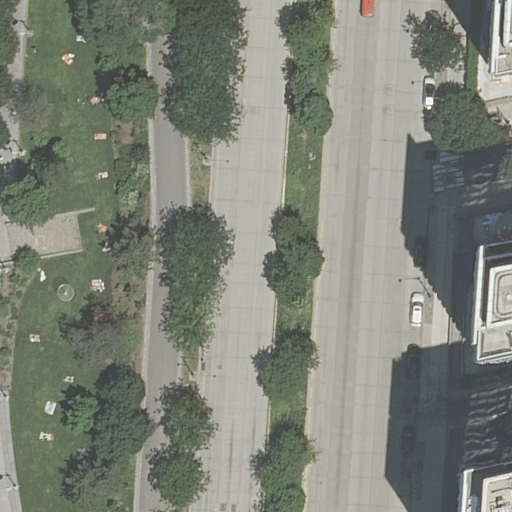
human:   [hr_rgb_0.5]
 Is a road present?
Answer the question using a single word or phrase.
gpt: yes

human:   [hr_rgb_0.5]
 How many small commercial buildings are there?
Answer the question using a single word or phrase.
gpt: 0

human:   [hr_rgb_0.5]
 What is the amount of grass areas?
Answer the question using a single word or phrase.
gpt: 2

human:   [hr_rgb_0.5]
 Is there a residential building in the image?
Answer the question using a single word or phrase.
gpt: yes

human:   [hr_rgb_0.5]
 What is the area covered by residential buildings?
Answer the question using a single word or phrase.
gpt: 300m2

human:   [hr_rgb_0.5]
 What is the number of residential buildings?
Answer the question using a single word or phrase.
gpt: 3

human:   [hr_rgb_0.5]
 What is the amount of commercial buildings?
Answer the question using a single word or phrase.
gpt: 0

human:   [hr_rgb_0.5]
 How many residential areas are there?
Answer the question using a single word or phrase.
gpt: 1

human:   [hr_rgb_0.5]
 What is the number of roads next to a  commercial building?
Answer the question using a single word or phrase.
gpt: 0

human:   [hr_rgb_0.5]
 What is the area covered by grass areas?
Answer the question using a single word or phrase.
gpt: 1097m2

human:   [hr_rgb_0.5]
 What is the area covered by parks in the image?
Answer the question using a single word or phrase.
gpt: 2454m2

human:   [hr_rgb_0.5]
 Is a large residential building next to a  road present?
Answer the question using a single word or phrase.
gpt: no

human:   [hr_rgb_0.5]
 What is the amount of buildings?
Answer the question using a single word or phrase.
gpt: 3

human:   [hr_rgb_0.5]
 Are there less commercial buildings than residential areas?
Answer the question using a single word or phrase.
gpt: yes

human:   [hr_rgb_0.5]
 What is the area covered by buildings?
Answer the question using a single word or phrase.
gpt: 300m2

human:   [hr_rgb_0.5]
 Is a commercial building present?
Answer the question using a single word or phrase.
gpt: no

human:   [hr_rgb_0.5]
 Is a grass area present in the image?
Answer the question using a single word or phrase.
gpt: yes

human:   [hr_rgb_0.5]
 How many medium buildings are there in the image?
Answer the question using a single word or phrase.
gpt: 1

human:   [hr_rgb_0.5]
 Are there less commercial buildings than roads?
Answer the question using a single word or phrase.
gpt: yes

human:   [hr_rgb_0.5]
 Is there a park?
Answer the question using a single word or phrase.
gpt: yes

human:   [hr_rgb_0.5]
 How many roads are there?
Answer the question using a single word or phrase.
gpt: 9

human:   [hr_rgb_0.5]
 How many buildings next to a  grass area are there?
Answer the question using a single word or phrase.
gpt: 3

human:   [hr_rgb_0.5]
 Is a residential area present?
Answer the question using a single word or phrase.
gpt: yes

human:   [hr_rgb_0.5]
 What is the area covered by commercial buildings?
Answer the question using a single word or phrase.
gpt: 0m2

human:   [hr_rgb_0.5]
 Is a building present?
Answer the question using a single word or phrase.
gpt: yes

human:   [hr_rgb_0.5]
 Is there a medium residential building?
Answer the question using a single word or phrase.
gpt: yes

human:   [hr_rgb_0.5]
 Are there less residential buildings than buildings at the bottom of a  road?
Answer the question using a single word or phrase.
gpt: no

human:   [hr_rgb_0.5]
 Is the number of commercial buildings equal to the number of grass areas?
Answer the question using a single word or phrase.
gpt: no

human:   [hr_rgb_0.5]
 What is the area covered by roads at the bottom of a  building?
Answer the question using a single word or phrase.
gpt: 0m2

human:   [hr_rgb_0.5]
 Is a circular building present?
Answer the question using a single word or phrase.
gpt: no

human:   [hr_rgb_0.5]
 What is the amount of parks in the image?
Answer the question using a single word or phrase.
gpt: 1

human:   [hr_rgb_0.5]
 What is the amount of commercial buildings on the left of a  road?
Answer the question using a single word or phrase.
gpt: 0

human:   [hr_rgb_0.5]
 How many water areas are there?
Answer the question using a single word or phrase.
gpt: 0

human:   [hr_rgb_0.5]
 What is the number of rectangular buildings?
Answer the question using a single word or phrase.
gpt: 3

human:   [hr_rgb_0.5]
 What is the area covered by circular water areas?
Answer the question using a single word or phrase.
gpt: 0m2

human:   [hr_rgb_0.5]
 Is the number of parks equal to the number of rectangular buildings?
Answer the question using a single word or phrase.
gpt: no

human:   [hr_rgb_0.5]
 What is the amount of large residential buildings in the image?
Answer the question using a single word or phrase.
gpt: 0

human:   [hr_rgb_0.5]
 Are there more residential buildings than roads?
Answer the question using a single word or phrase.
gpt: no

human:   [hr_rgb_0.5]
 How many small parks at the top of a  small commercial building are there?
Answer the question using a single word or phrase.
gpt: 0

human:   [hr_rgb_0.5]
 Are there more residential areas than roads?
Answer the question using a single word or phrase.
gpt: no

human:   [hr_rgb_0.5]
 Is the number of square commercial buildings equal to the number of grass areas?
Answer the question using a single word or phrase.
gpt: no

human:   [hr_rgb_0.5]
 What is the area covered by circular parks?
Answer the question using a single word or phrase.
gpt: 0m2

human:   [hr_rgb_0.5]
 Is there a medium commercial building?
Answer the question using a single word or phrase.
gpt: no

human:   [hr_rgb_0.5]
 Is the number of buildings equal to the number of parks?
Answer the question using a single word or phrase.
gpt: no

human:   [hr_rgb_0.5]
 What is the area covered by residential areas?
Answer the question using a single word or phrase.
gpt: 1382m2

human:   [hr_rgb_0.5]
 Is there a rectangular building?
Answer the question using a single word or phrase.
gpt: yes

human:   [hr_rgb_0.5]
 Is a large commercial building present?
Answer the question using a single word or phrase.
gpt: no

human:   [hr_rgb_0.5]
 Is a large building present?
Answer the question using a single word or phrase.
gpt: no

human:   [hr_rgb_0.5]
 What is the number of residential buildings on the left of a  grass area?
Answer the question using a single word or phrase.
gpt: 0

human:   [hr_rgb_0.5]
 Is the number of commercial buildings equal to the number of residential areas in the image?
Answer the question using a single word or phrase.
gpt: no

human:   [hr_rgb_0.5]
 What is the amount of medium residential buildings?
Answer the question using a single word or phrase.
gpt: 1

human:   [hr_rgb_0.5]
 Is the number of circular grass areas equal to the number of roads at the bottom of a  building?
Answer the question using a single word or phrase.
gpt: no

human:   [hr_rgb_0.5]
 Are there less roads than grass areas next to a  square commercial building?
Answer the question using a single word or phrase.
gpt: no

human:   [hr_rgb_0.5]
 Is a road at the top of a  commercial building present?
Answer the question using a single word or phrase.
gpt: no

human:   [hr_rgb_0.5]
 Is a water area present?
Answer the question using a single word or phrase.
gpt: no

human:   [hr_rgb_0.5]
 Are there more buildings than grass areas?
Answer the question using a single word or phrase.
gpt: yes

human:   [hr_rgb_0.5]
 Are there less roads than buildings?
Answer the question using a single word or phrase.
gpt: no

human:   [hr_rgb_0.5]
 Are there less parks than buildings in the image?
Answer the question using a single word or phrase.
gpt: yes

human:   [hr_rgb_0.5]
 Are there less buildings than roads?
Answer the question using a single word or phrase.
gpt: yes

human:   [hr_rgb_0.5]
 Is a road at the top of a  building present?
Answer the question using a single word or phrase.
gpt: yes

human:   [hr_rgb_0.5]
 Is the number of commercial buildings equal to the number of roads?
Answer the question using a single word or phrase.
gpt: no

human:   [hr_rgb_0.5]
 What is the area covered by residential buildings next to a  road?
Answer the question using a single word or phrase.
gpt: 300m2

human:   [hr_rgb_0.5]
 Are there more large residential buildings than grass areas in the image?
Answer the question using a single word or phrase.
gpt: no

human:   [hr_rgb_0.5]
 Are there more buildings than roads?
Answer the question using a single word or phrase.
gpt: no